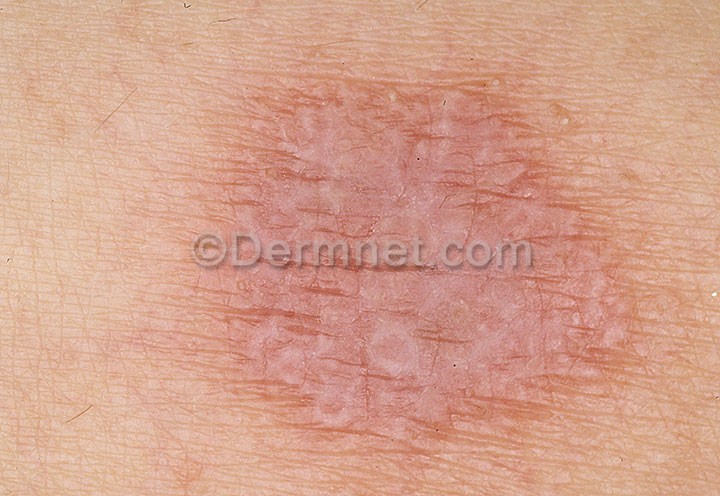
Disease: Nail Fungus and other Nail Disease